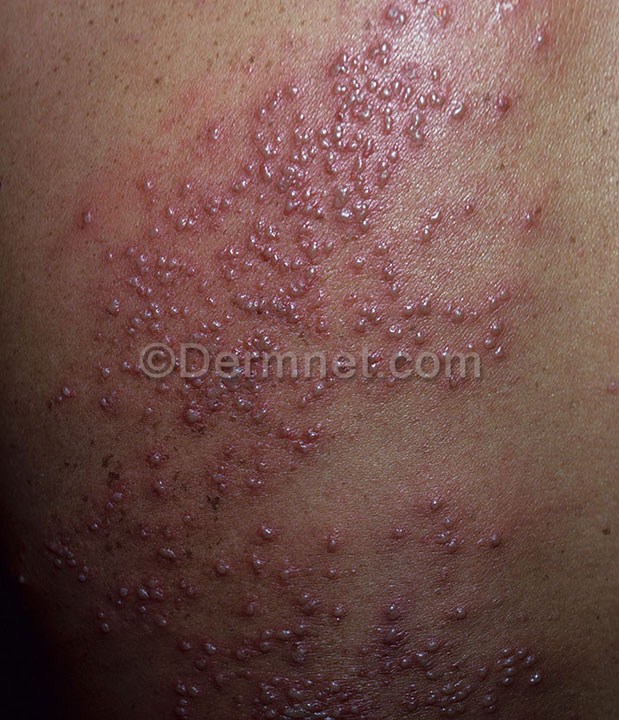
Disease: Warts Molluscum and other Viral Infections